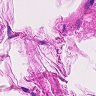
Metastatic tissue present: no